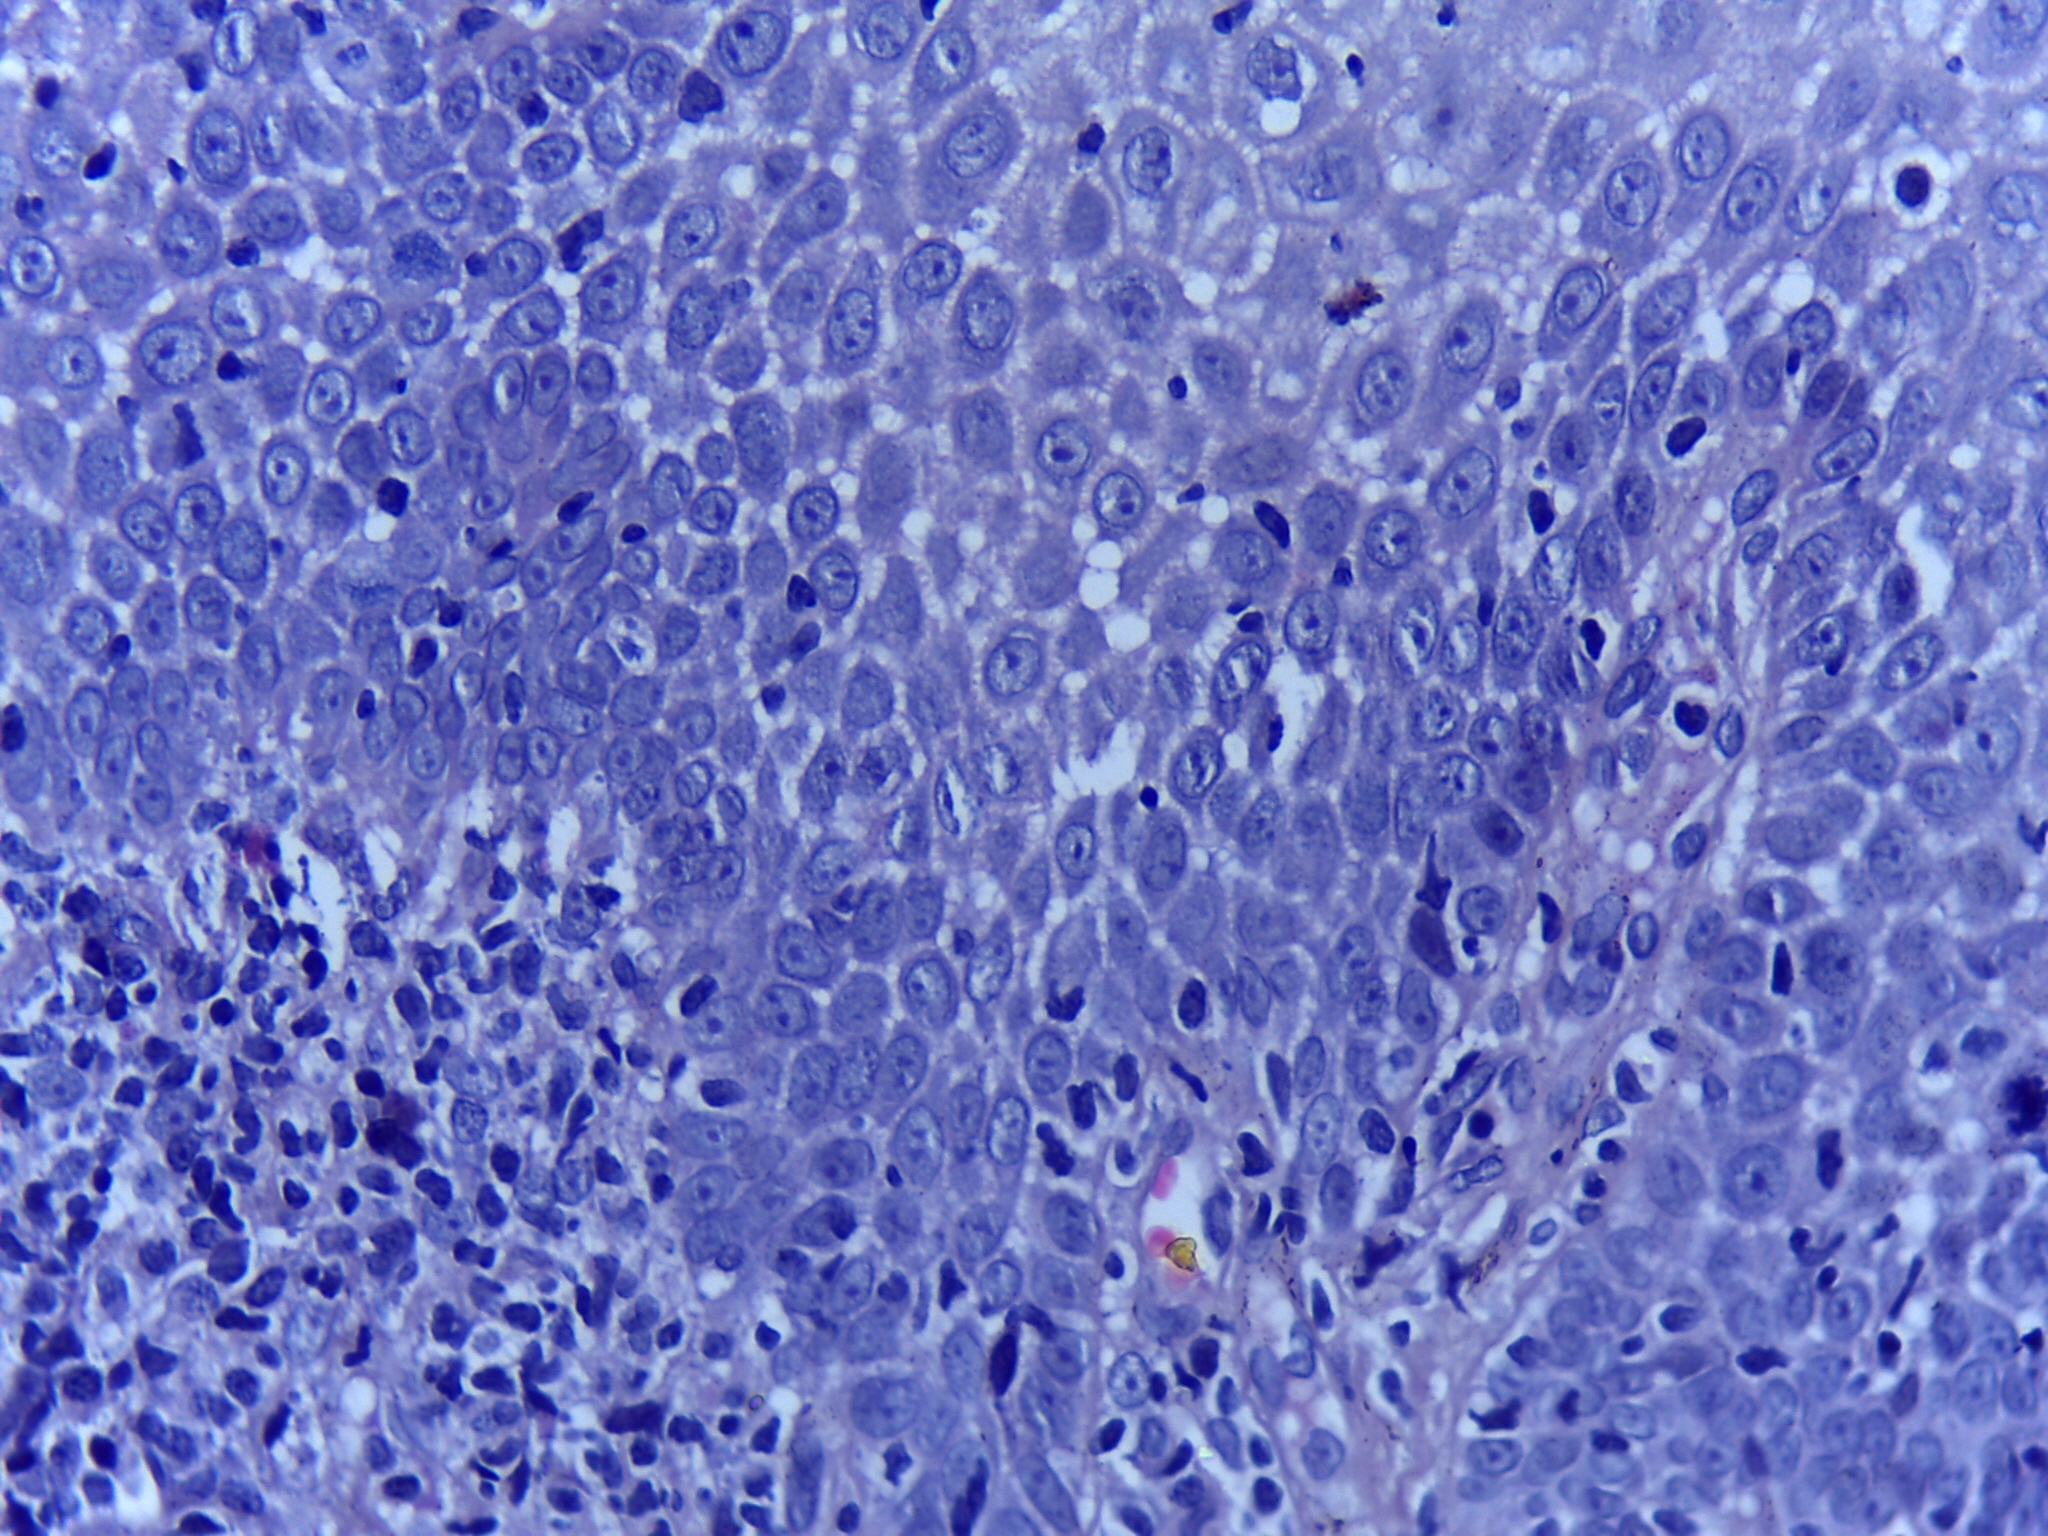
Diagnosis: OSCC